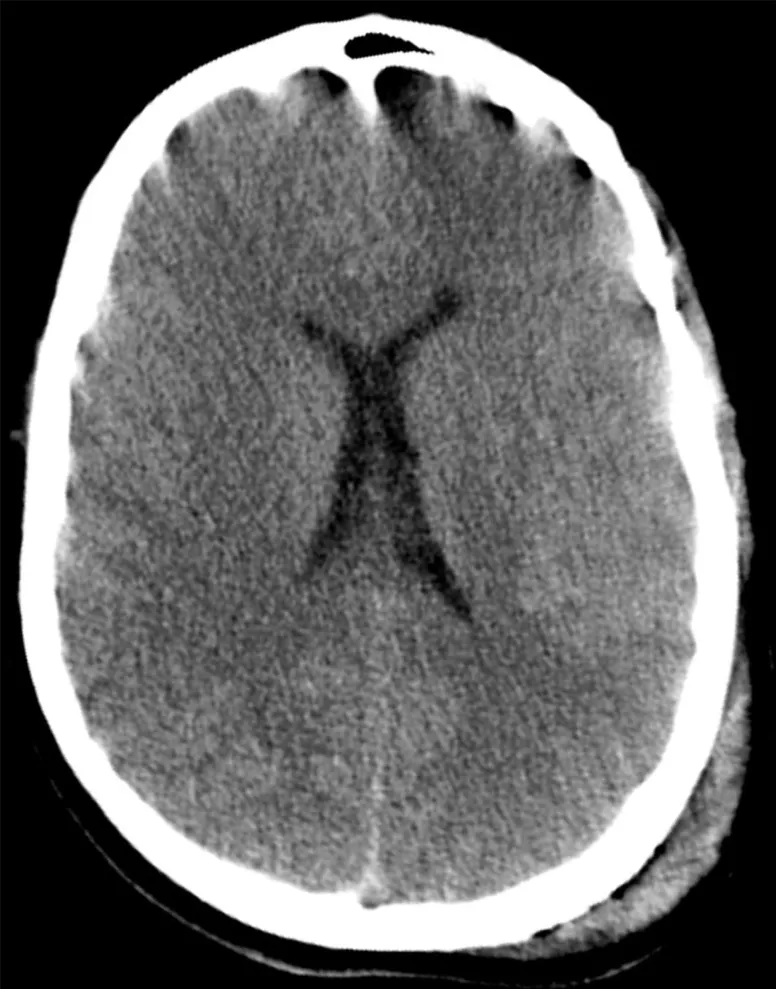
CT scan of the head on hospital day 1 demonstrates poor gray-white junction differentiation suggestive of diffuse cerebral edema. There are scattered areas of subarachnoid hemorrhage in multiple frontal and parietal sulci as well as scattered areas of hyperattenuation at the gray-white junction in the frontal and parietal lobes which may be related to contusions or diffuse axonal injury. Also seen is a large left parietal scalp hematoma.
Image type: radiology (ct)